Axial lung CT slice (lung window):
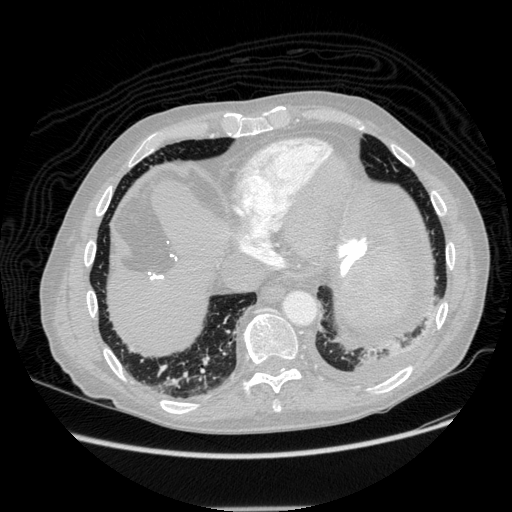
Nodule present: no